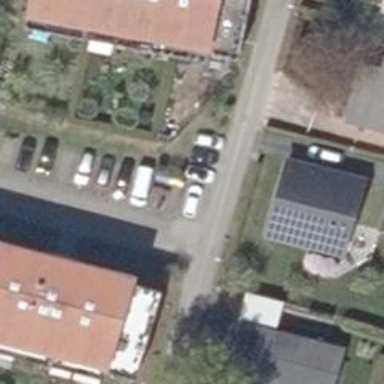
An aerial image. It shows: Residential road with street-side parking available.